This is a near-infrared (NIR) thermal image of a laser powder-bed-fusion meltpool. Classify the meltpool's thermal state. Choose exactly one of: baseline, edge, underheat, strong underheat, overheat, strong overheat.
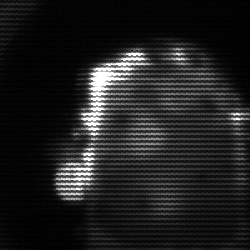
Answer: baseline